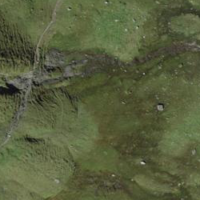
EUNIS habitat code: 26
Species observed at this site:
Aglais urticae
Marmota marmota